Interaction volume radius: 5 \u00c5
Interaction volume height: 30 \u00c5
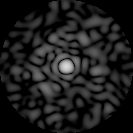
Disorder parameter: 0.878